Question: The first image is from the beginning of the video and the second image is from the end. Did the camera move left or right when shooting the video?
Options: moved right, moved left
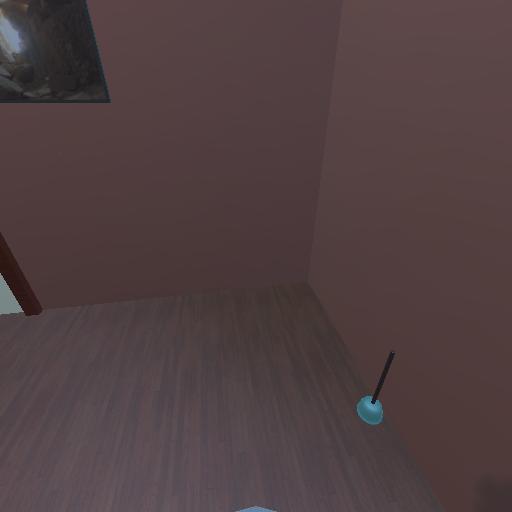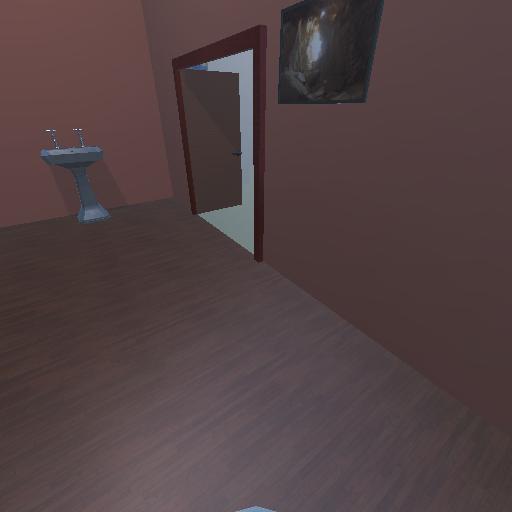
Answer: moved right